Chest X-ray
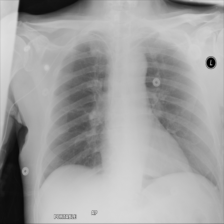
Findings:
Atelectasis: negative
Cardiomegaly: negative
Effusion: negative
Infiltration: negative
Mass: negative
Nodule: negative
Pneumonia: negative
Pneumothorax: negative
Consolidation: negative
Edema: negative
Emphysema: negative
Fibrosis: negative
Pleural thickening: negative
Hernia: negative